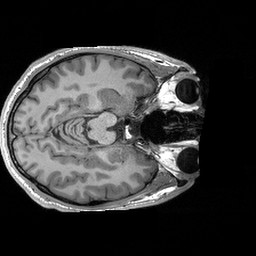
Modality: T1w
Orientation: axial
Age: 38
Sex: male
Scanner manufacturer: siemens
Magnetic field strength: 3 T
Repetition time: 2.3 s
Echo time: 0.00233 s